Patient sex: F
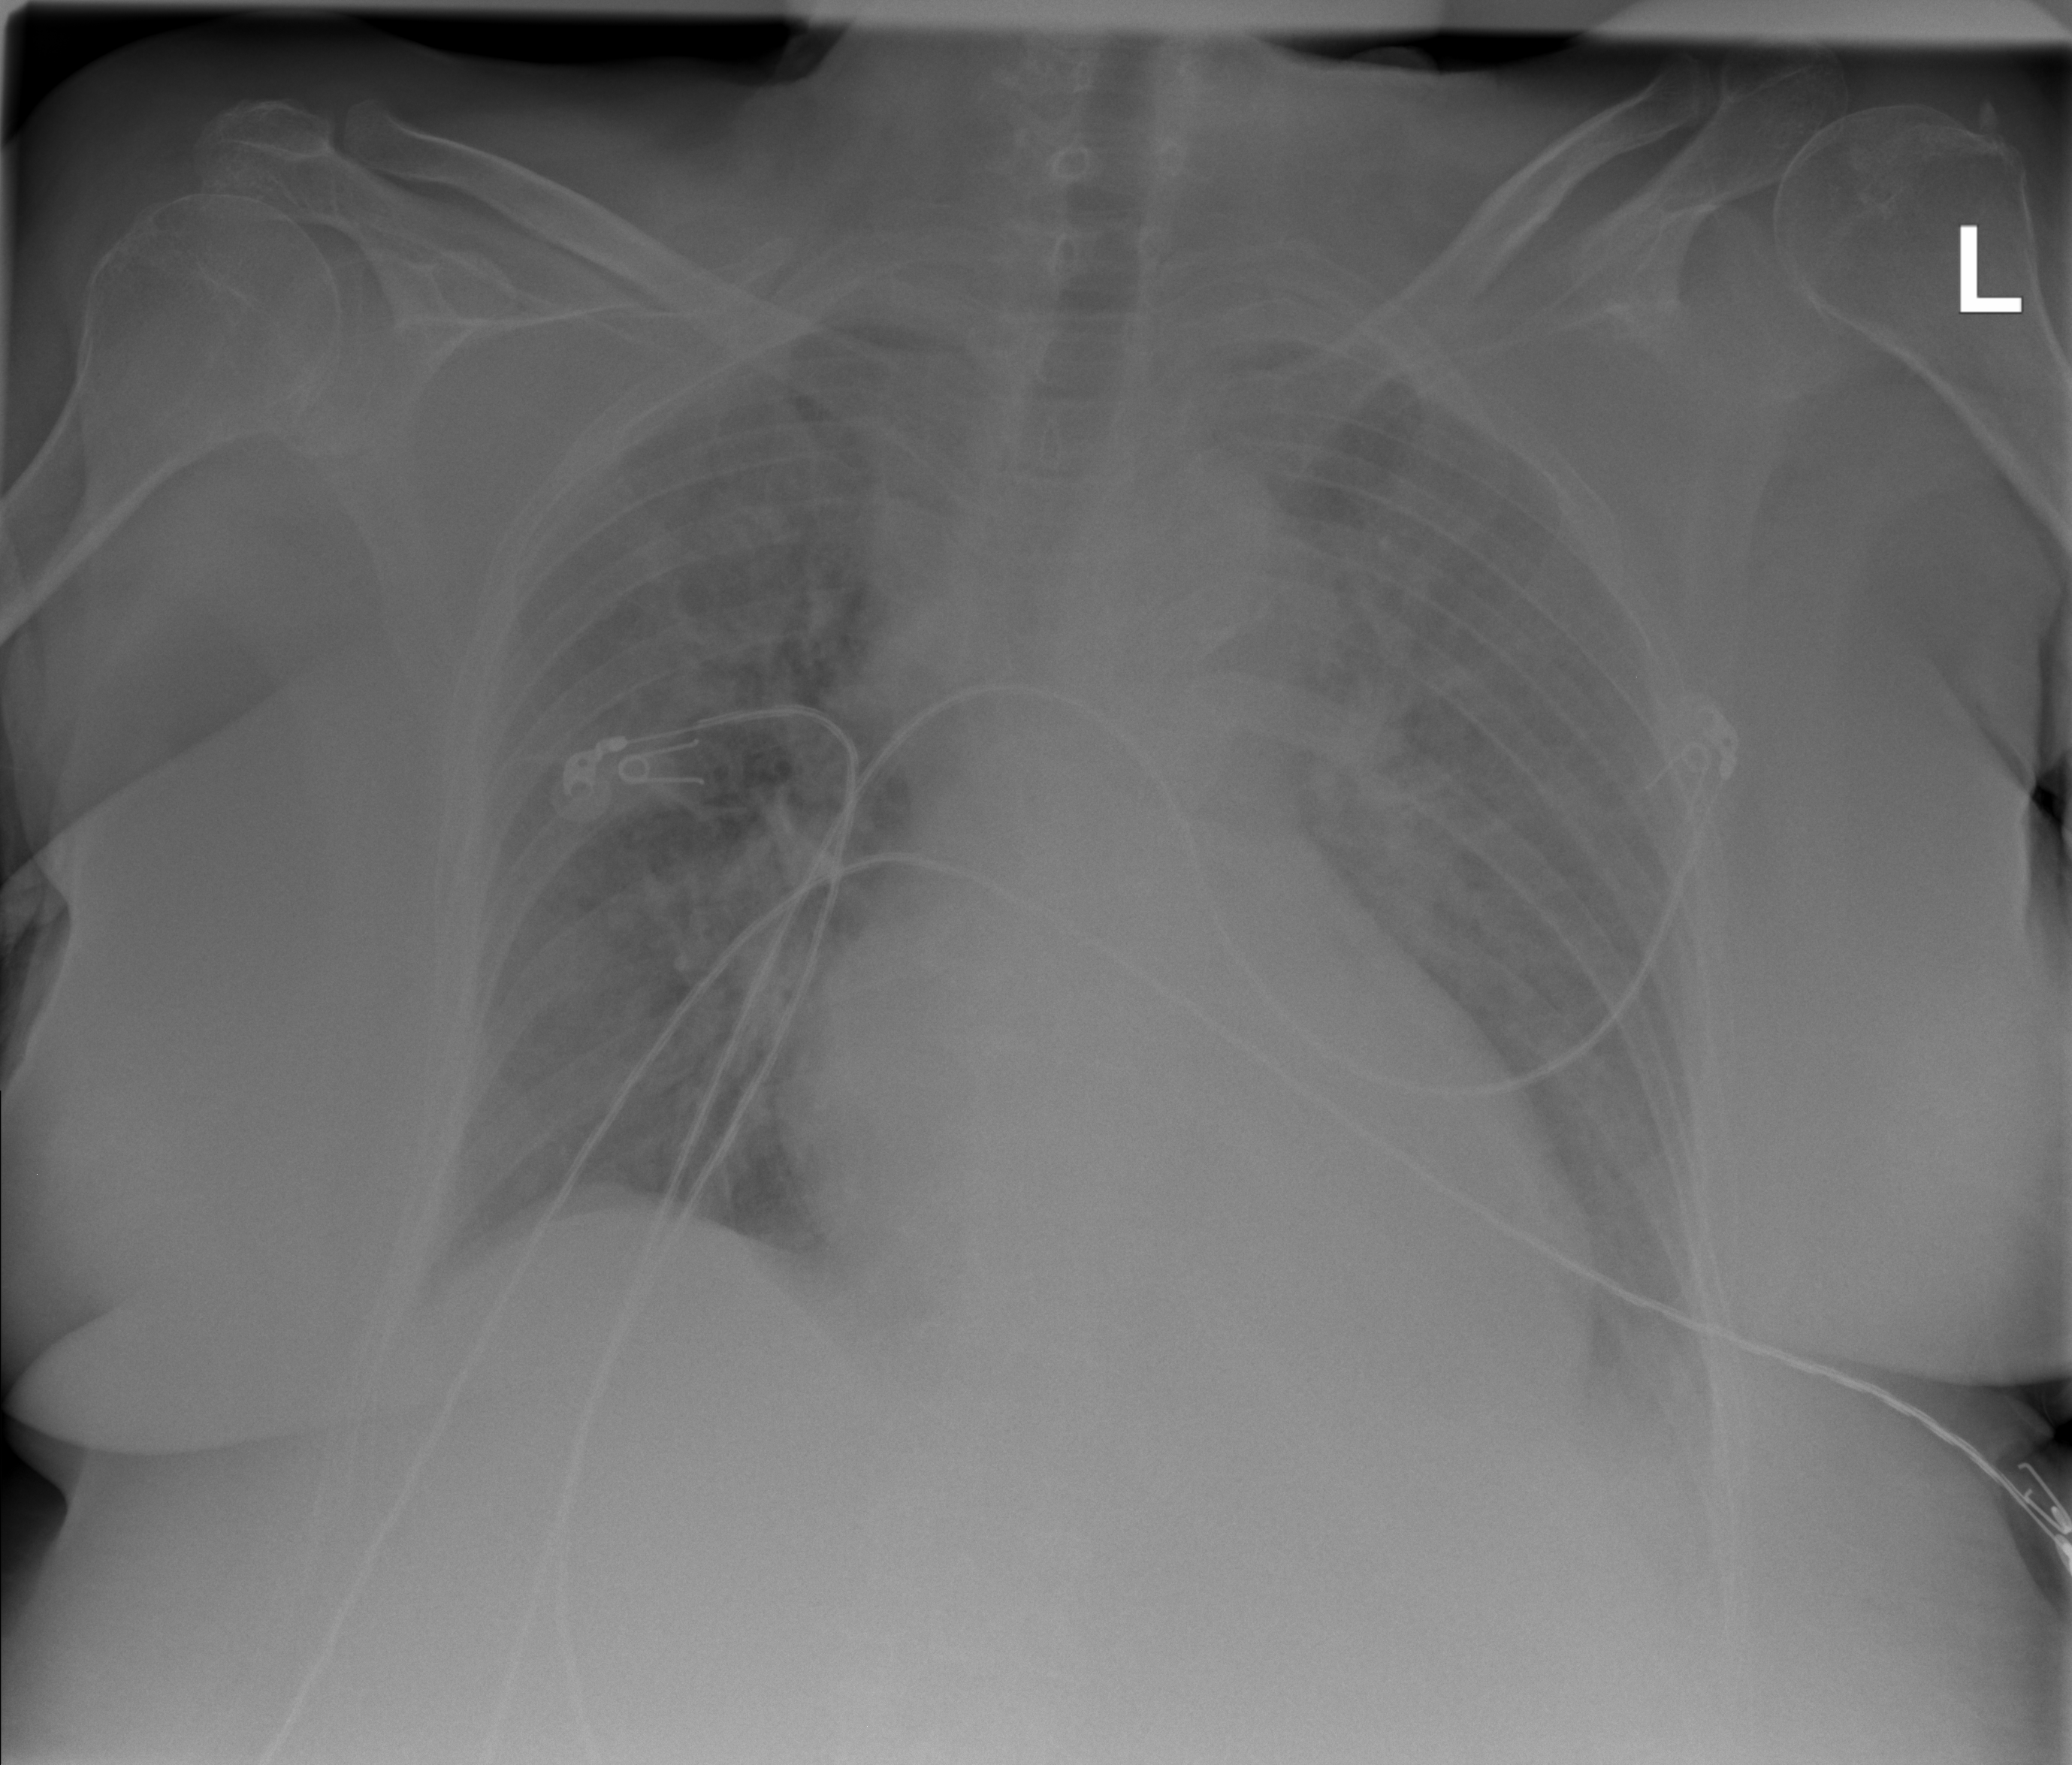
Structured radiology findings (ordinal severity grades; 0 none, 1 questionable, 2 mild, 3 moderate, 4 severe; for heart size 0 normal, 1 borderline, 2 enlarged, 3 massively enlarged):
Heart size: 2
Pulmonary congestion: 2
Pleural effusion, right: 1
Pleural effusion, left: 2
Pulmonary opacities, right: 0
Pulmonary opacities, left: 0
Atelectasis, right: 2
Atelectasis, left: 2